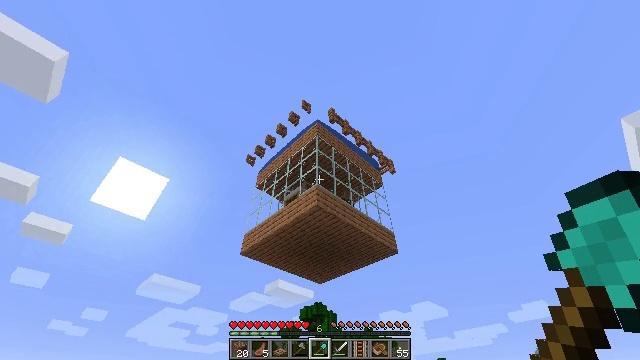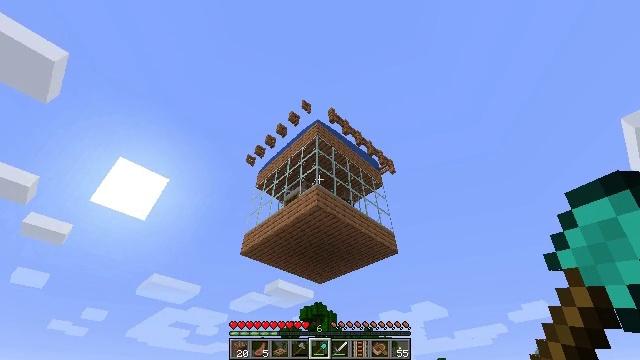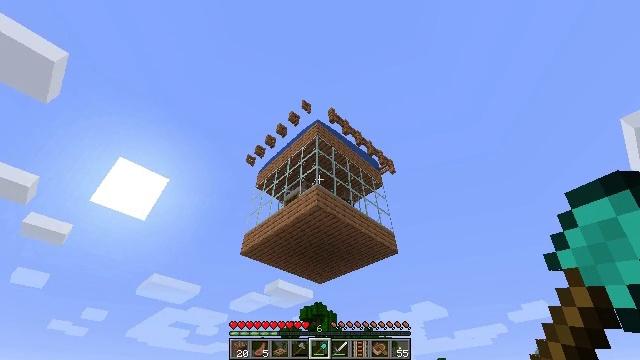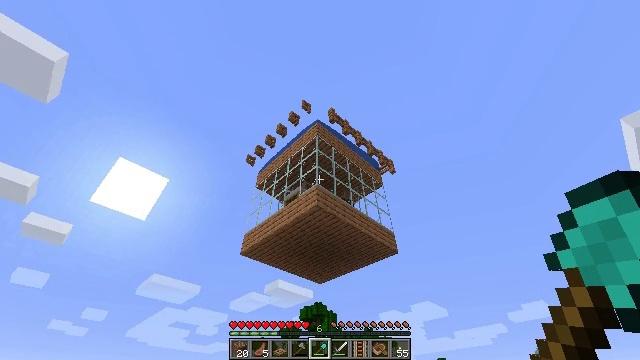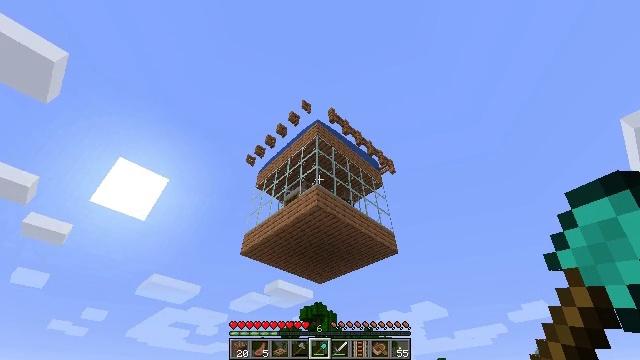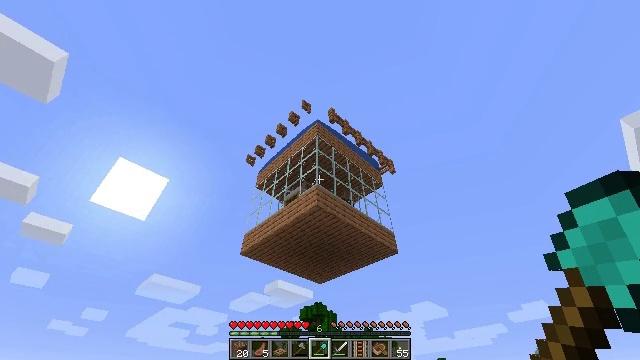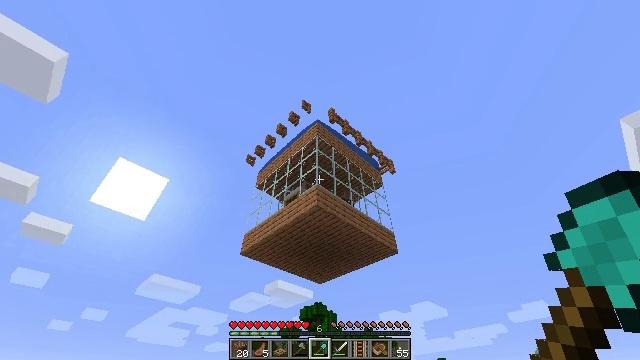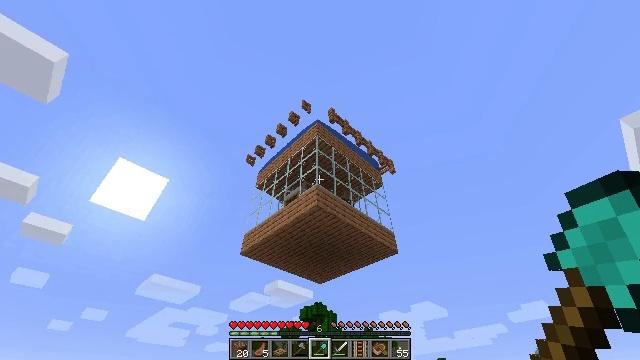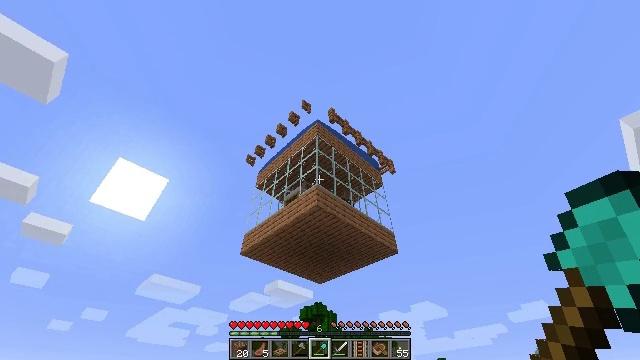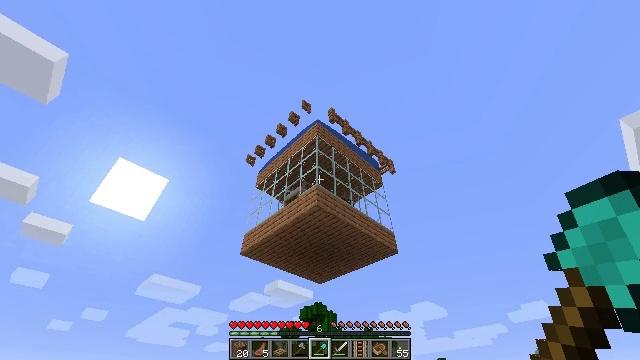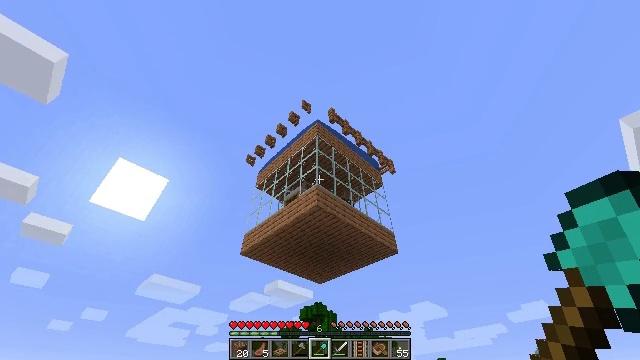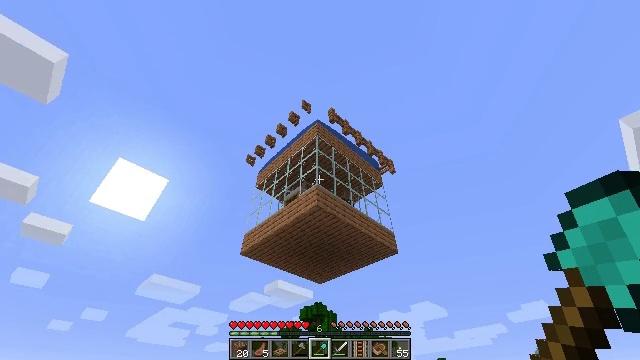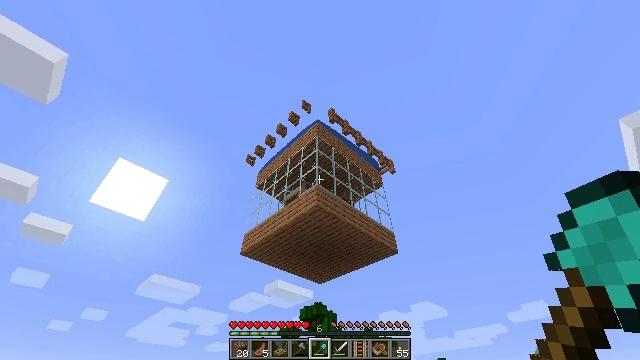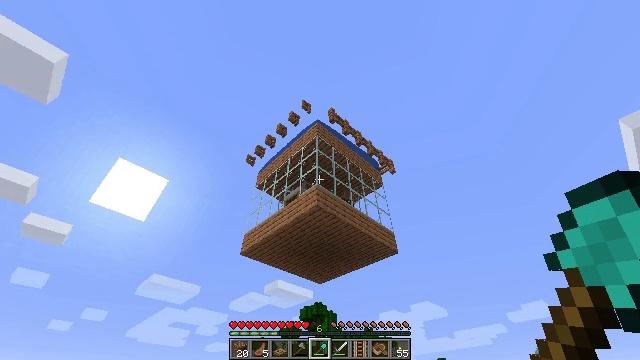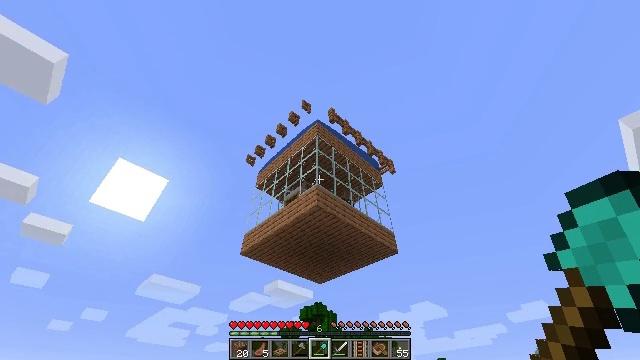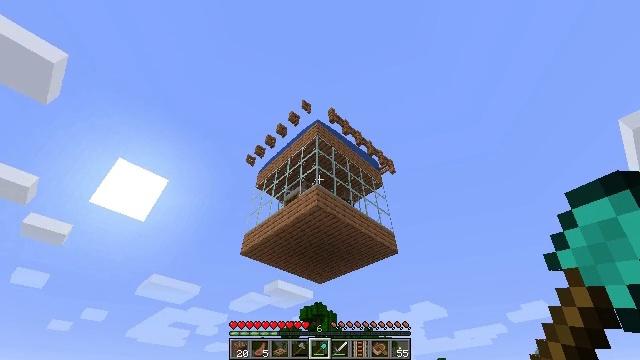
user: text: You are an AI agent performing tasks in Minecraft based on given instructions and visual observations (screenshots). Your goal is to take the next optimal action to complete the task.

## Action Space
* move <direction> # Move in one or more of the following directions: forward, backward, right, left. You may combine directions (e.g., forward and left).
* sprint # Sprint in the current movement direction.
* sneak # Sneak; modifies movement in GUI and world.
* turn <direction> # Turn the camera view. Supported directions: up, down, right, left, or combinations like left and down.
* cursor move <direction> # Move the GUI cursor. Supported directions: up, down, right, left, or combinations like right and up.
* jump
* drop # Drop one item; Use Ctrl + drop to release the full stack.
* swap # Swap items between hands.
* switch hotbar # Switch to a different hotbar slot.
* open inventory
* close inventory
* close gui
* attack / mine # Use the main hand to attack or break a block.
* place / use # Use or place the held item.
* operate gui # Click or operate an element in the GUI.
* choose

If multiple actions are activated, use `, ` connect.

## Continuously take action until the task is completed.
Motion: motion action
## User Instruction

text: Gather poppy from the ground.
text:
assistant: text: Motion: no_op
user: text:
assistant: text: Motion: no_op
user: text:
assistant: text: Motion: no_op
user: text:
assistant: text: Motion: no_op
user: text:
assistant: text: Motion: no_op
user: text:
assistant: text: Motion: no_op
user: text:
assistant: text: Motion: no_op
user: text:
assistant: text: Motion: no_op
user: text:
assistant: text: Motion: no_op
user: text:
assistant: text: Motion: no_op
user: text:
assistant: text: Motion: no_op
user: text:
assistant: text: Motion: no_op
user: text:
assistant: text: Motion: no_op
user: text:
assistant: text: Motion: no_op
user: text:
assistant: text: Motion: no_op
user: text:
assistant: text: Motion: no_op
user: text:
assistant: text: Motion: no_op
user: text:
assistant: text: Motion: no_op
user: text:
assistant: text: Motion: no_op
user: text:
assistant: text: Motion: no_op
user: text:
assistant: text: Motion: no_op
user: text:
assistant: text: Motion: no_op
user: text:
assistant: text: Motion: no_op
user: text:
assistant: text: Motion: no_op
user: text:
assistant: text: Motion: no_op
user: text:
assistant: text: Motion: no_op
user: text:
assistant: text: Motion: no_op
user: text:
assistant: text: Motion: no_op
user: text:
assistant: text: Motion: no_op
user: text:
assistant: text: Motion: no_op